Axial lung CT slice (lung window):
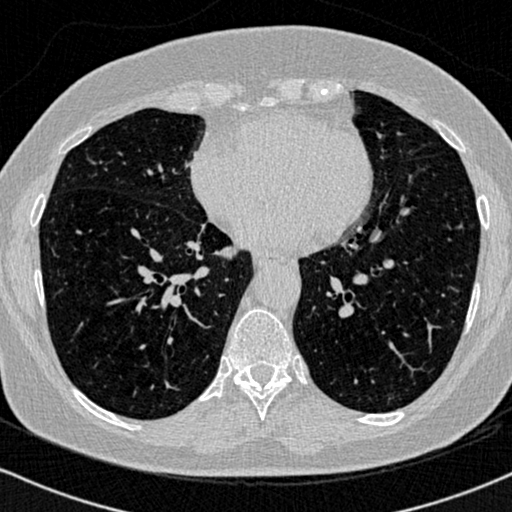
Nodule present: no